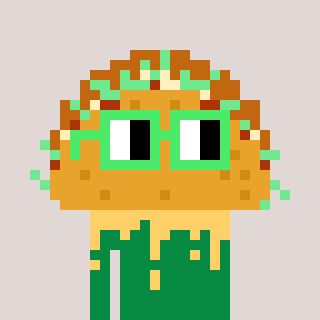
a pixel art character with square light green glasses, a taco-shaped head and a green-colored body on a warm background